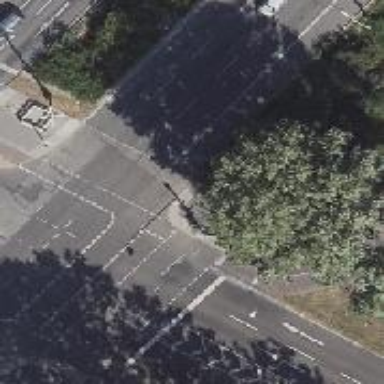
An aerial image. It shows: Footway located on traffic island.